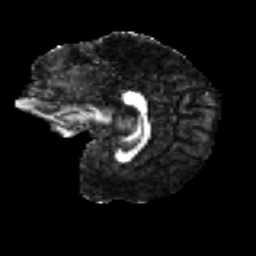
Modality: FA
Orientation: sagittal
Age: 30
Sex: female
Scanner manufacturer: ge
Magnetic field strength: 3 T
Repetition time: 7.8 s
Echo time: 0.0606 s